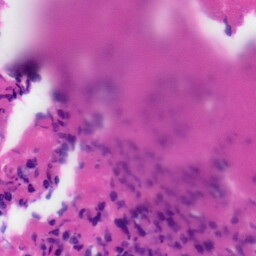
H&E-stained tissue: Tonsil